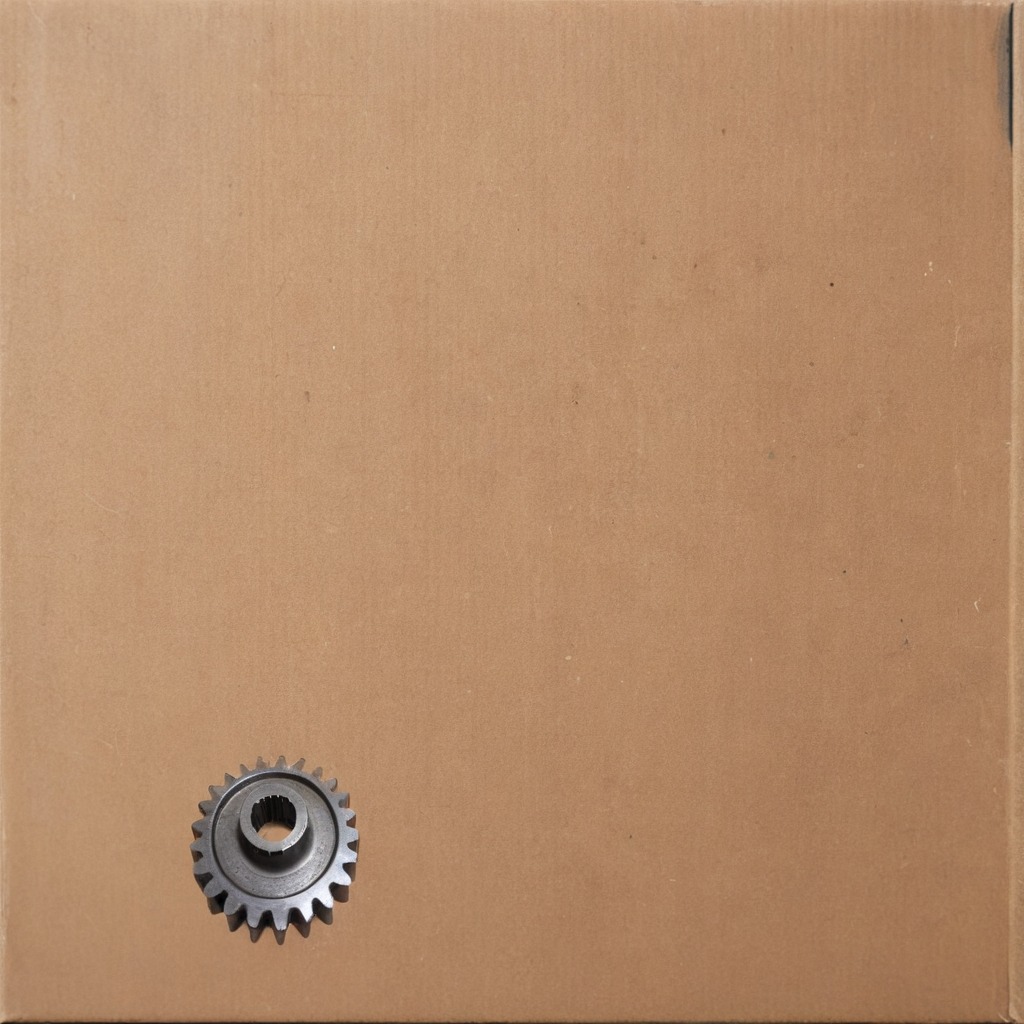
A steel gear with teeth is lying on the cardboard box surface.